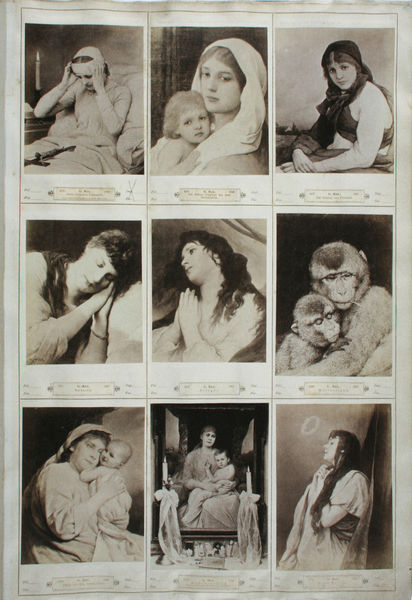
Titel: Verlagsalbum für den internen Gebrauch
Künstler: Franz Hanfstaengl
Standort: München
Institution: Stadtmuseum
Schlagwörter: frauen, frau, mutter, embrace, people, white, women, black, hair, old, portrait, woman, kerze, bed, gown, pictures, sheet, foto, serie, smoke, angel, lap, child, black and white, fotographie, reproduktion, mother, scarf, hats, french, faces, photo, children, frames, portraits, love, cheeks, family, rectangle, prayer, animal, headscarf, monkey, candle, sleep, sleeping, baby, smoking, candles, dramatic, mary, tan, mothers, son, series, pray, collage, praying, photography, photographs, ring, veil, daughter, posed, babies, halo, photos, infant, holding, mother and child, multiple, bandage, panels, vintage, poses, woman and child, posing, monkeys, motherhood, headache, chimps, apes, womanphotos, chipms, camdles, coddling, dupa, zacina sie wasz program, moms